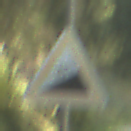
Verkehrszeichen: Steigung10
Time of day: MorningAfternoon
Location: Outdoor (Nature)
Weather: Clear
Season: NotSpecified
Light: Natural